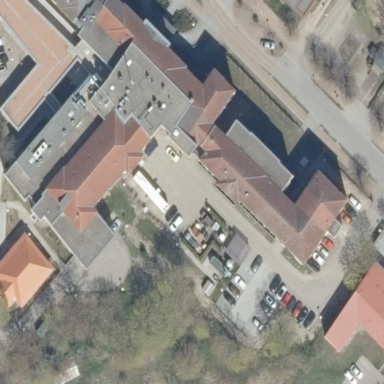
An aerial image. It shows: Hospital providing healthcare services.